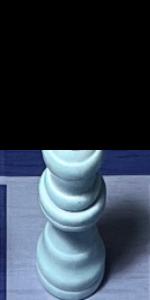
Label: Queen_White